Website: slack
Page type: billing-address
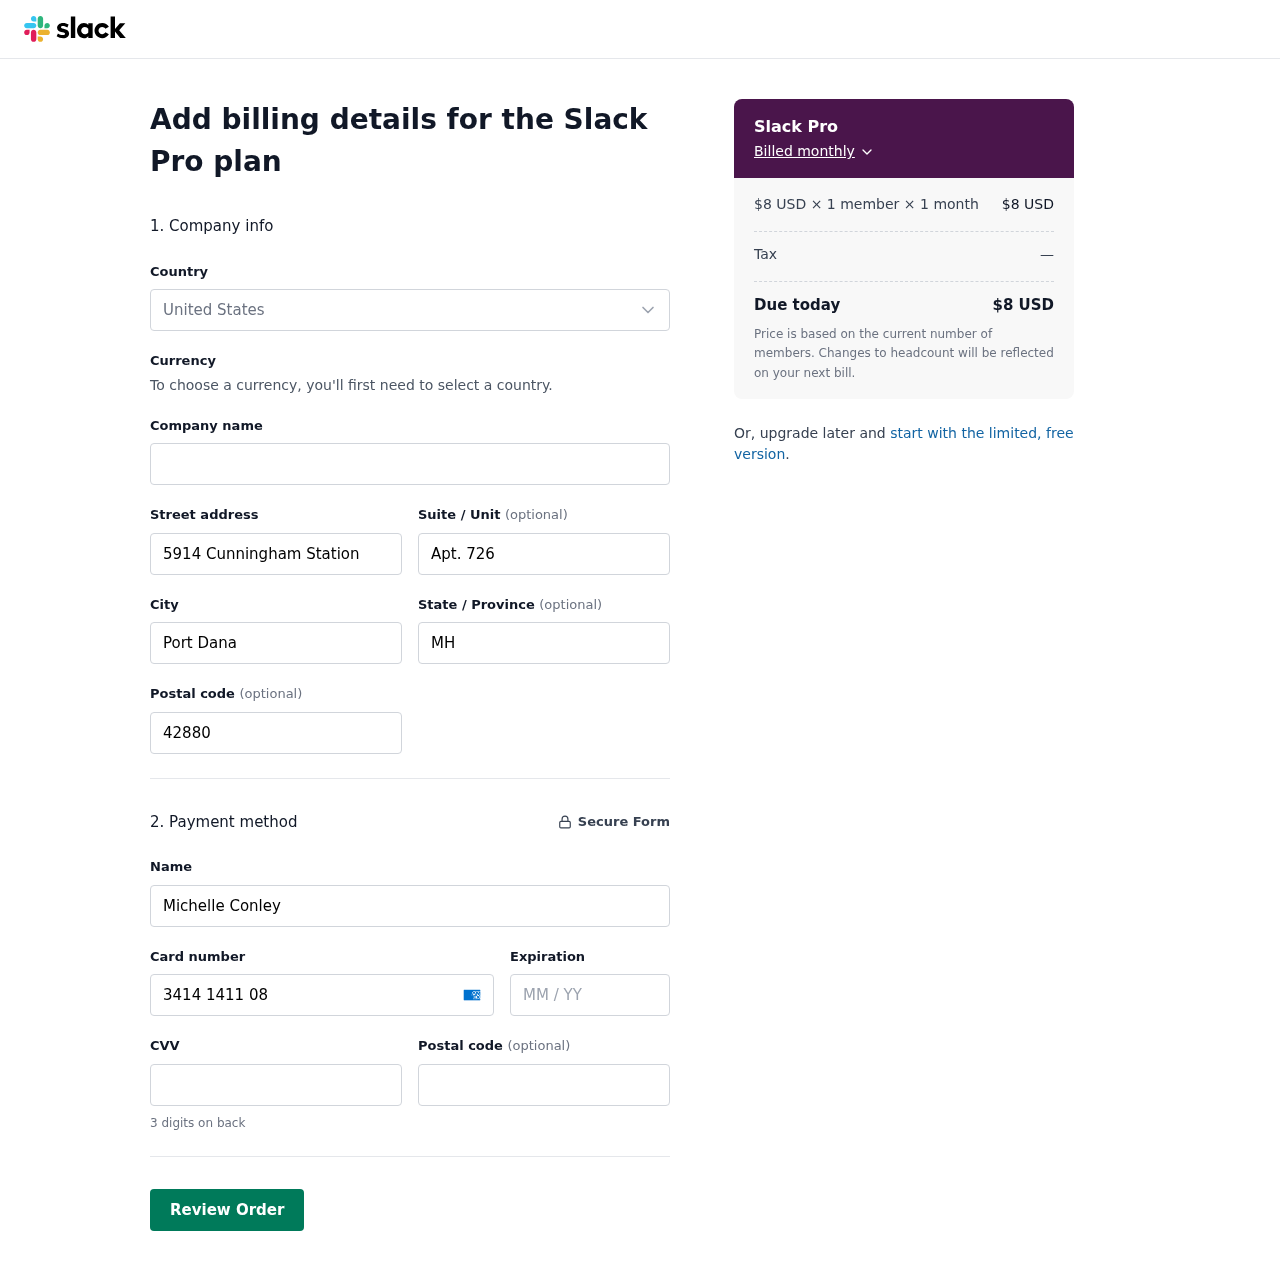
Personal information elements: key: PII_CARD_CVV
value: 6039
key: PII_CARD_EXPIRY
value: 11/30
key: PII_CARD_NUMBER
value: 3414 1411 0895 316
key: PII_CITY
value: Port Dana
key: PII_COUNTRY
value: United States
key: PII_FULLNAME
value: Michelle Conley
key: PII_POSTCODE
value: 42880
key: PII_POSTCODE2
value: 64739
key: PII_STATE
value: MH
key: PII_STREET
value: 5914 Cunningham Station
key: PII_STREET2
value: Apt. 726
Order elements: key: ORDER_PLAN_PRICE
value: $8 USD
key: ORDER_NUM_MEMBERS
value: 1 member
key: ORDER_NUM_MONTHS
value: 1 month
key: ORDER_SUBTOTAL
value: $8 USD
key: ORDER_TAX
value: —
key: ORDER_TOTAL
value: $8 USD